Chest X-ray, AP view. Patient: 57 years old, sex F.
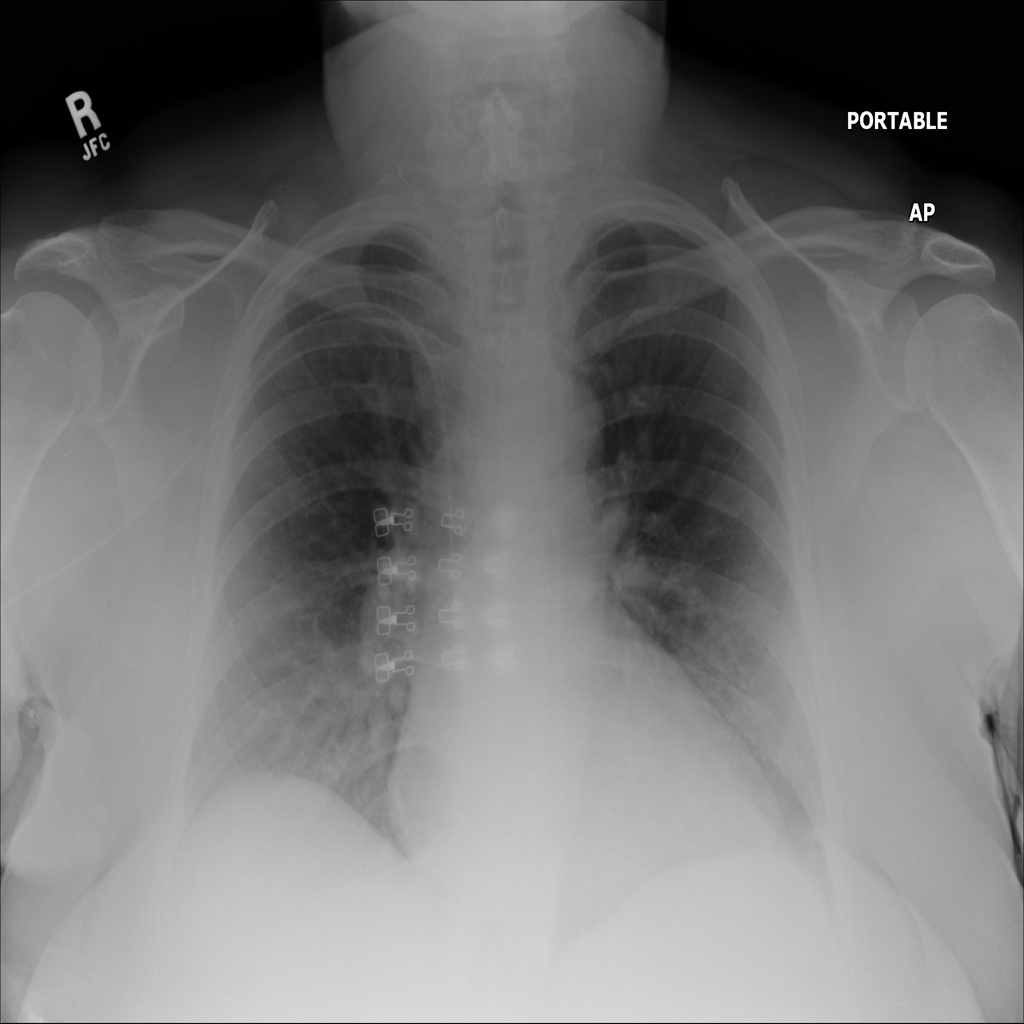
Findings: No Finding